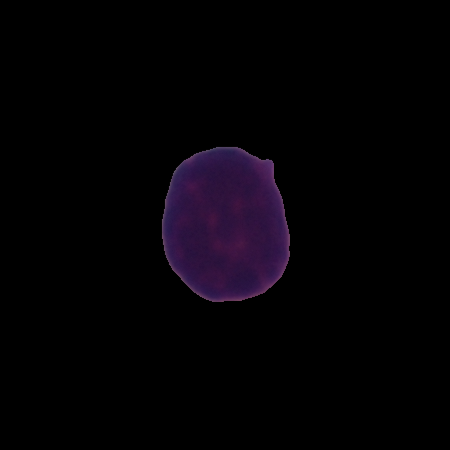
Label: healthy